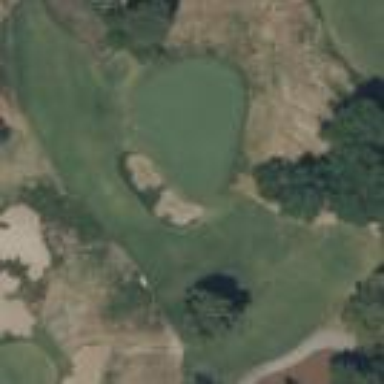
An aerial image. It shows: Golf fairway in the image.